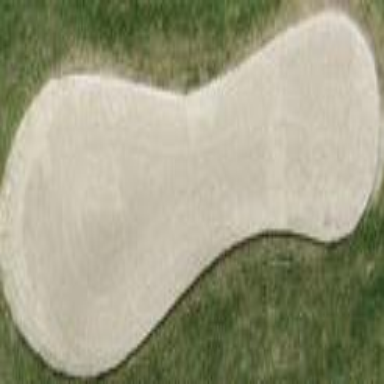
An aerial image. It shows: Golf bunker filled with sandy terrain.